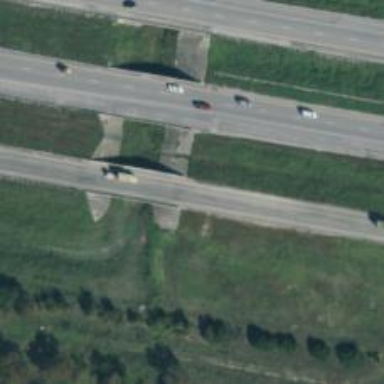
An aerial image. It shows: Asphalt road bridge with secondary classification. There is frontage road along the bridge.